Question: I use C# WPF and im stuck with that for couple of days.

How do I find point M?
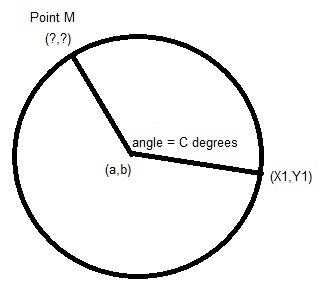
Answer: Basic trigonometry or application of a rotation matrix (not to forget: translate the center to the origin and after rotation back to its inital position):
'''
XM=a+cos(Cdeg)*(X1-a)-sin(Cdeg)*(Y1-b)
YM=b+sin(Cdeg)*(X1-a)+cos(Cdeg)*(Y1-b)
'''
The input to the trigonometric functions has to be in radians, 1deg=pi/180, Cdeg=C*1deg.
---
In screen coordinates, you have to first replace all y components with their negatives to get a properly oriented cartesian coordinate system. And then back for screen coordinates. Combined, this leads to replacing Y1-b and YM-b with b-Y1 and b-YM, resulting in the formulas
'''
XM=a+cos(Cdeg)*(X1-a)-sin(Cdeg)*(b-Y1)
YM=b-sin(Cdeg)*(X1-a)-cos(Cdeg)*(b-Y1)
'''
which can be rearranged to
'''
XM=a+cos(Cdeg)*(X1-a)+sin(Cdeg)*(Y1-b)
YM=b-sin(Cdeg)*(X1-a)+cos(Cdeg)*(Y1-b)
'''
or
'''
XM=a+cos(-Cdeg)*(X1-a)-sin(-Cdeg)*(Y1-b)
YM=b+sin(-Cdeg)*(X1-a)+cos(-Cdeg)*(Y1-b)
'''
which is also geometrically sensible since a reflection on the x axis changes the direction of rotations.